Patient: sex M, age 65
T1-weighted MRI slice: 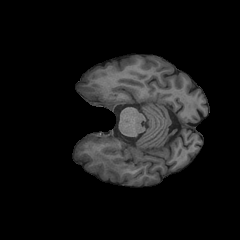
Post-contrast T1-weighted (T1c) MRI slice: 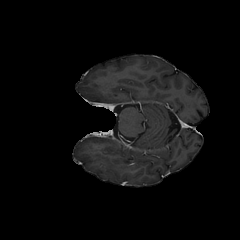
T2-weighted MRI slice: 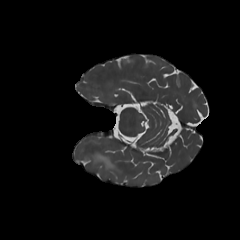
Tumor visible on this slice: yes
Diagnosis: Astrocytoma, IDH-mutant
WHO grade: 2